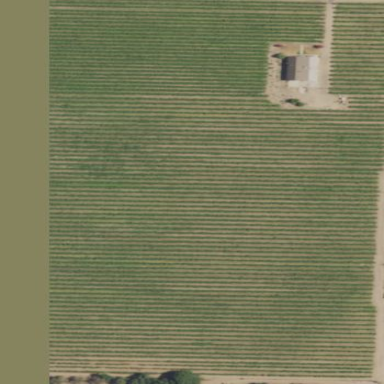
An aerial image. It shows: Beautiful vineyard in the countryside.